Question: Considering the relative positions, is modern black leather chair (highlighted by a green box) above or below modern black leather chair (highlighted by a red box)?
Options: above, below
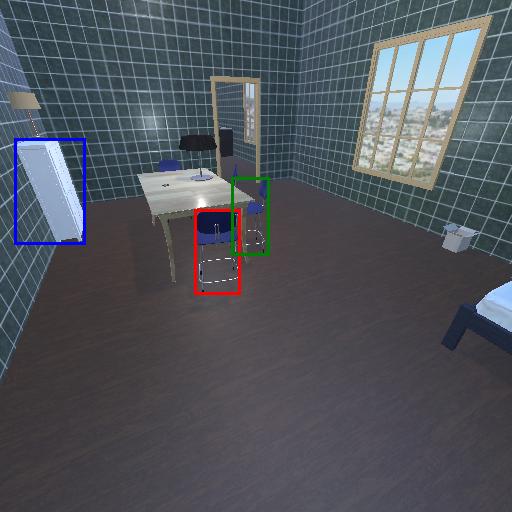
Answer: above